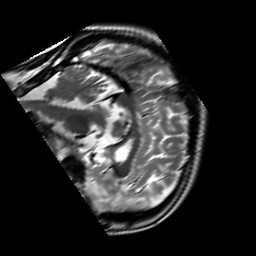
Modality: T2w
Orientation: sagittal
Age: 27
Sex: female
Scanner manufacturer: siemens
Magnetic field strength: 3 T
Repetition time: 7 s
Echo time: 0.09 s